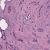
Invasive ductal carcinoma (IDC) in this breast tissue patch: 1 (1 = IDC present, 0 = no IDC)